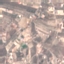
Land use / land cover: PermanentCrop